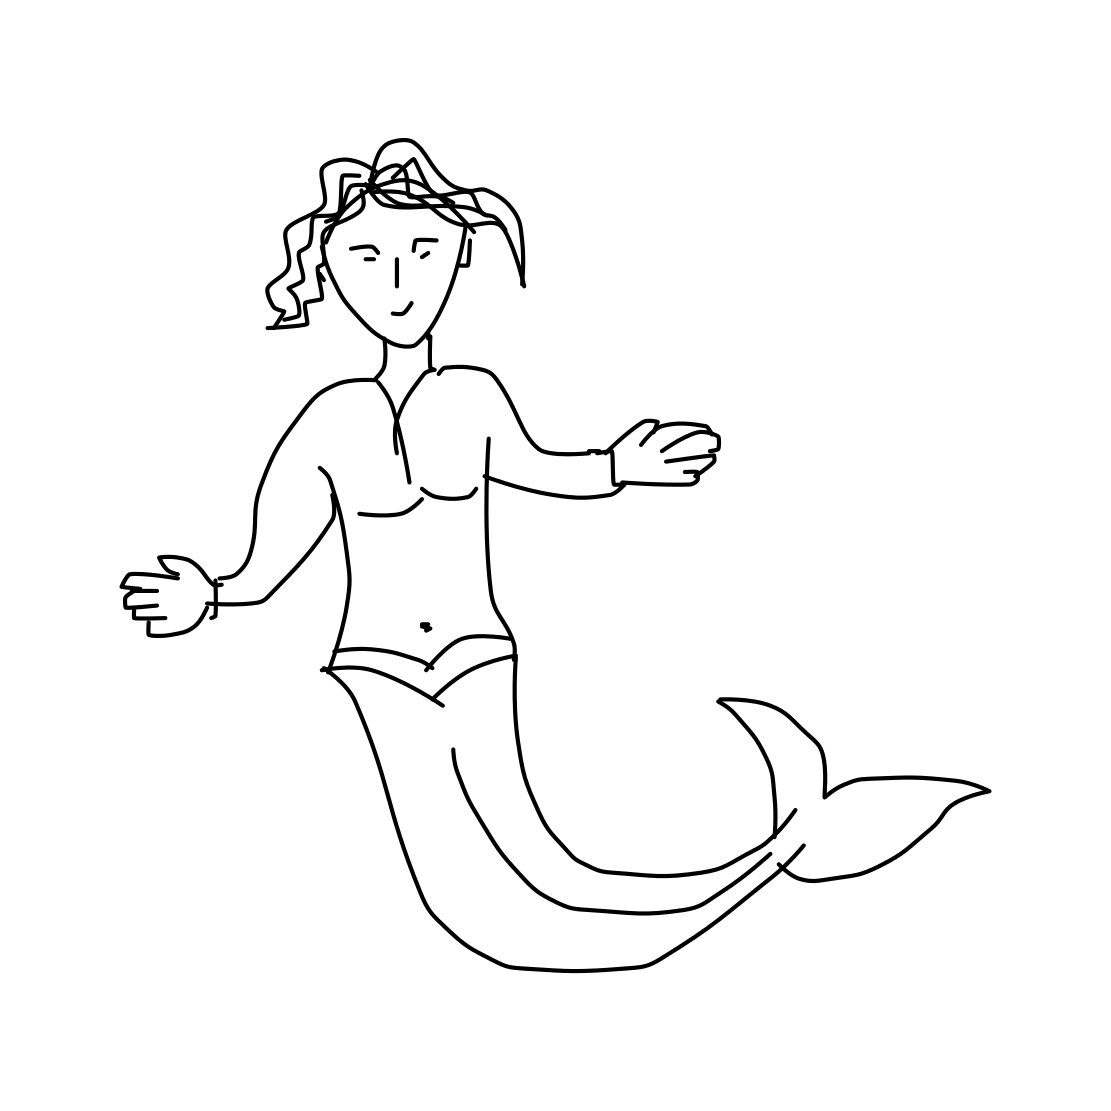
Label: mermaid